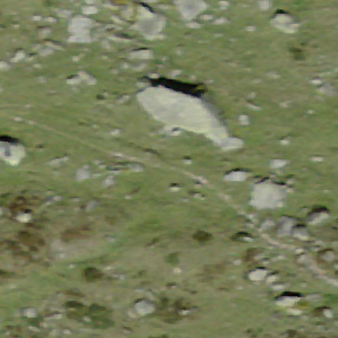
Label: bouldering_area